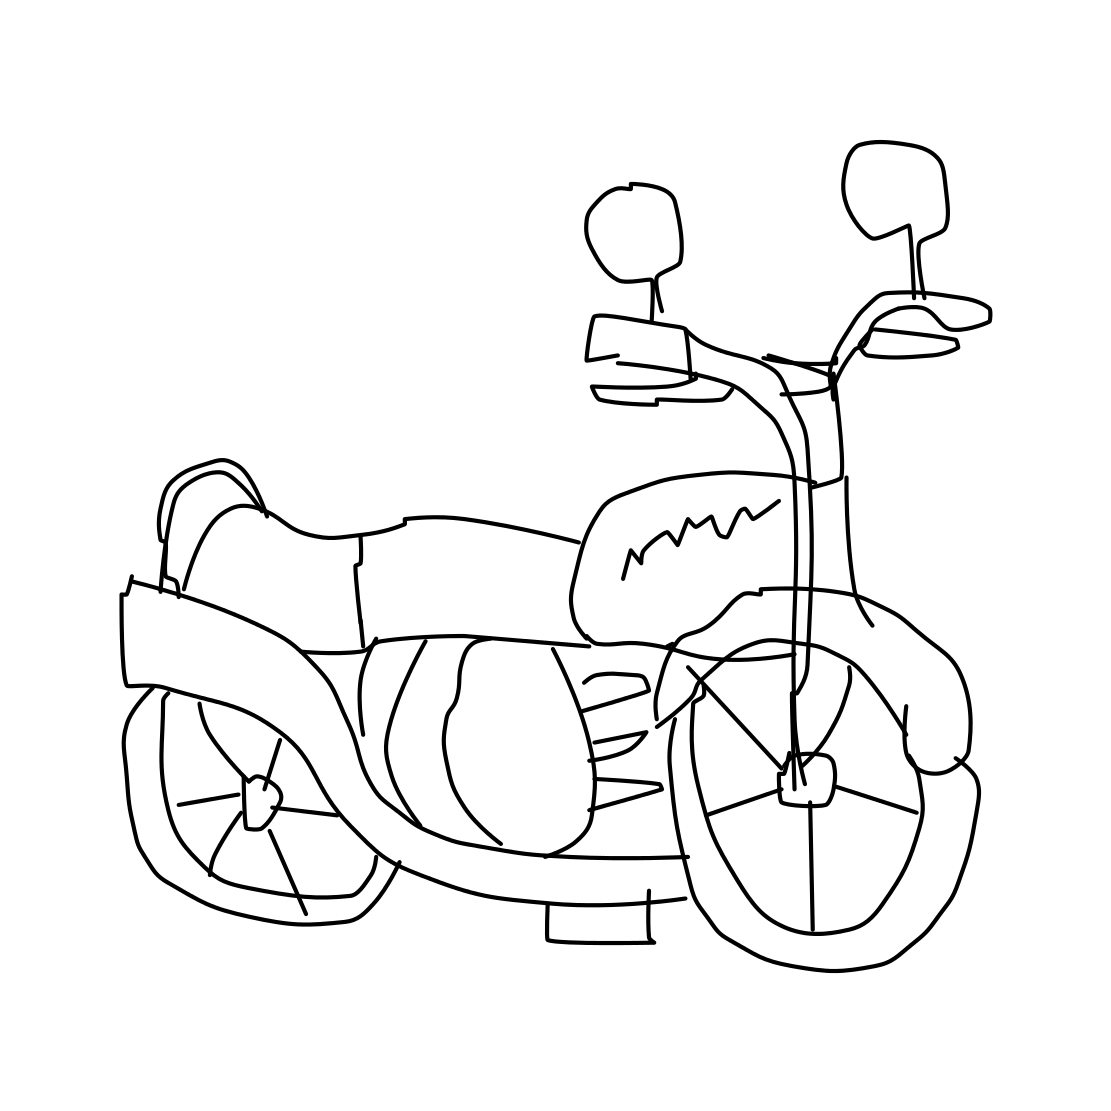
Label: motorbike